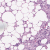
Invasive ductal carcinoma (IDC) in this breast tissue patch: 1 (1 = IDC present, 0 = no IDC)